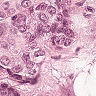
Metastatic tissue present: yes